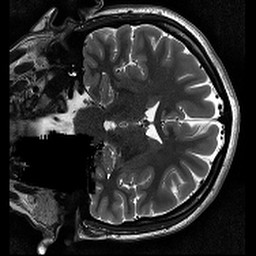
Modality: T2w
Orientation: coronal